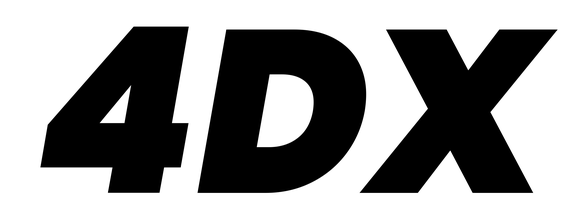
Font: Poppins-BlackItalic